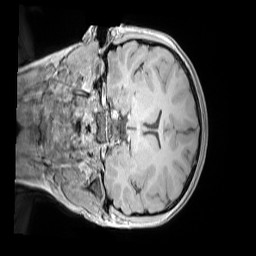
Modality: MP2RAGE
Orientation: coronal
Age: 9
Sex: female
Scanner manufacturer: siemens
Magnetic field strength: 3 T
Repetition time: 4 s
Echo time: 0.00303 s